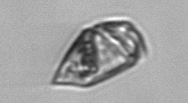
Label: Gyrodinium